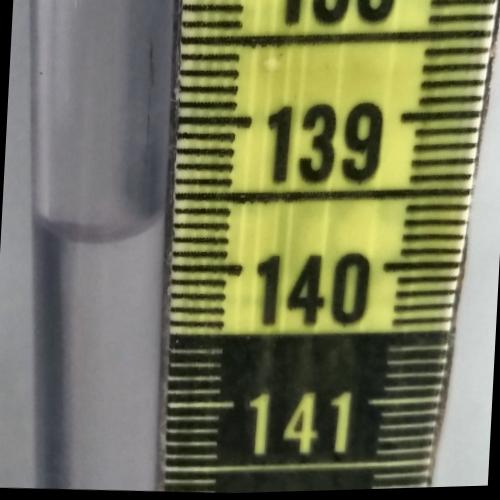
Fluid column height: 139.7 cm